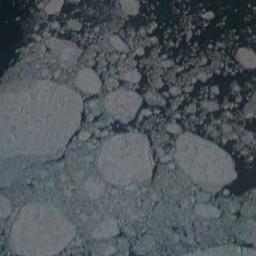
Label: sea_ice